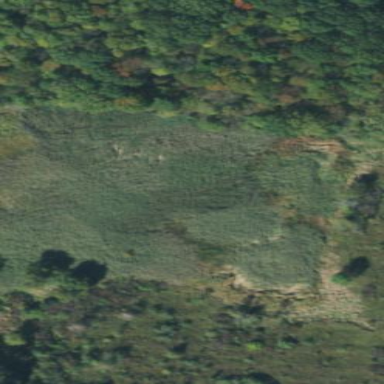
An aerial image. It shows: Wetland area.